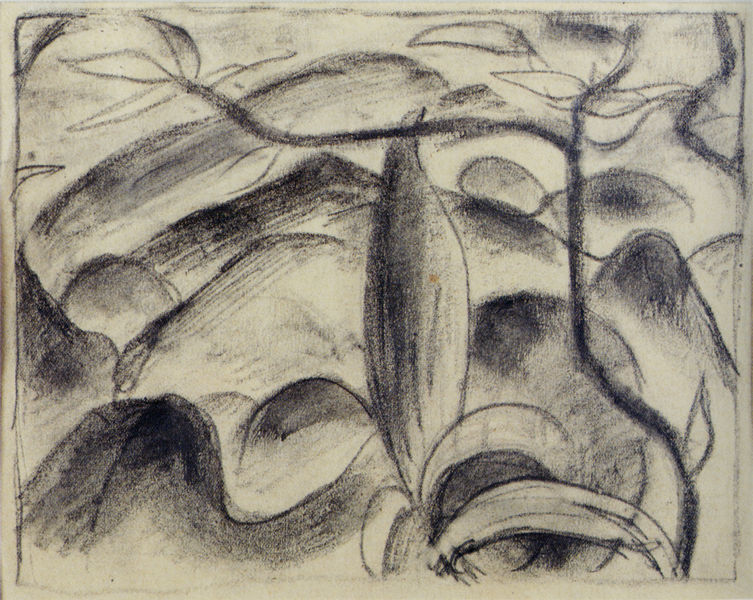
Titel: Rhythmische Landschaft mit Agave
Künstler: Franz Marc
Standort: Halle
Institution: Kunstmuseum des Landes Sachsen-Anhalt
Schlagwörter: baum, berg, blätter, dunkel, himmel, schatten, weiß, bäume, landschaft, äste, bewegung, grau, hell, hintergrund, licht, schwarz, skizze, vordergrund, zeichen, zeichnung, gras, rahmen, stein, steine, ast, hügel, natur, stamm, zweige, blatt, pflanze, pflanzen, rund, früchte, wellen, umrisse, zwei, studie, moderne, abstrakt, berge, formen, schattierung, linien, weis, rand, einfach, spitz, striche, bögen, stiel, kurven, kohle, zweig, zypresse, schwarzweiss, schraffur, strich, schraffiert, bleistift, entwurf, flora, lilie, kohlezeichnung, senkrecht, wellig, geäst, agave, weich, schraffierung, banane, biegen, marc, zeig, bege, abstrkt, kurfen, verzweigung